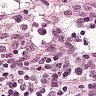
Metastatic tissue present: no